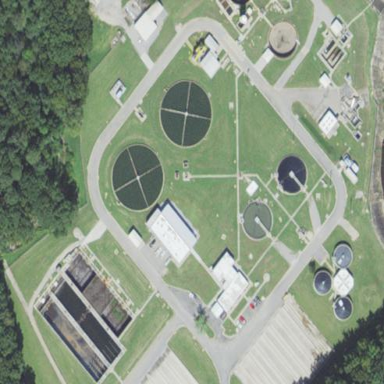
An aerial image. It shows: Wastewater plant.